Field crop: maize
Growth stage: 2
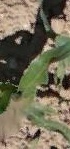
Species: maize